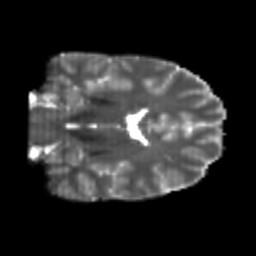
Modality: T2w
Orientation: coronal
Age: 25
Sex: male
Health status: healthy
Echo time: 0.074 s